Field crop: tomato
Growth stage: 2
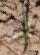
Species: cyperus